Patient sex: F
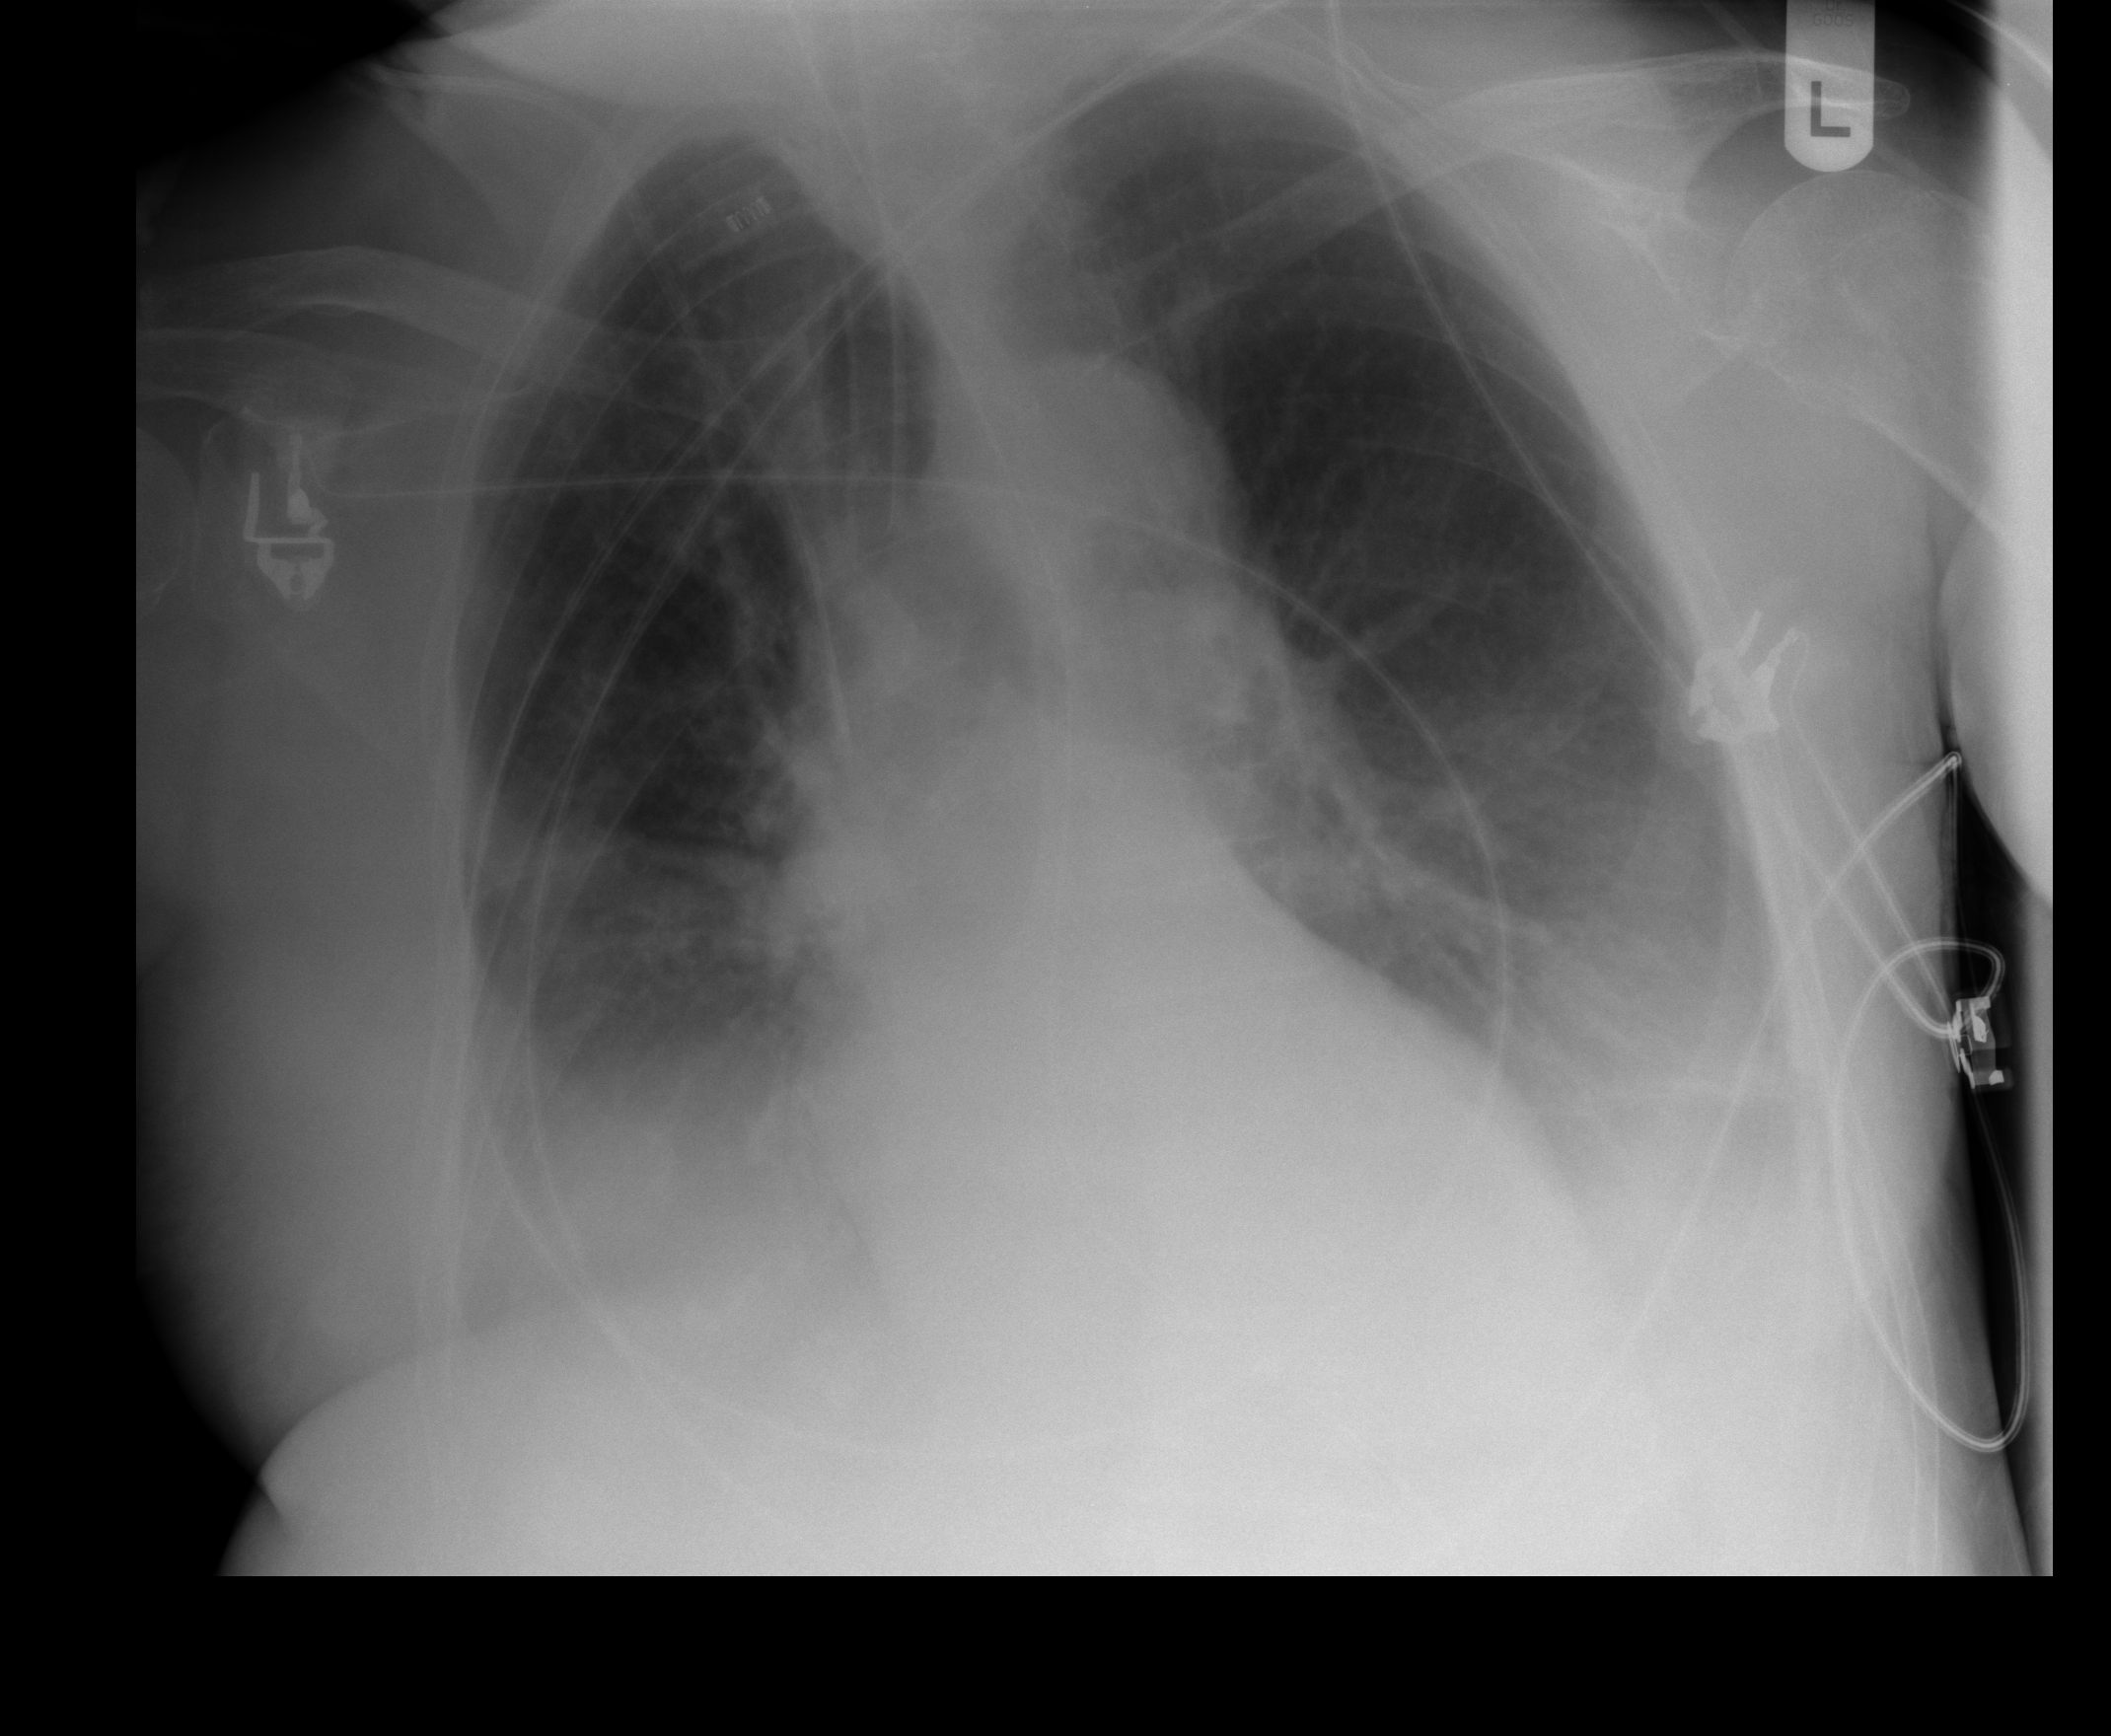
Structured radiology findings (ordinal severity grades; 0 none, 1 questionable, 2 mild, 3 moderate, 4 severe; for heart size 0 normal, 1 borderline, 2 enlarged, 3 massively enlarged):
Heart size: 0
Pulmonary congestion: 2
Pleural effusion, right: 2
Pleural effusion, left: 2
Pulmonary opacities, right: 0
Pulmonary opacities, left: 0
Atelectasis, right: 2
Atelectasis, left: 2